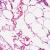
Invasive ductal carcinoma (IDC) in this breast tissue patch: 0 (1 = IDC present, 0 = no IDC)